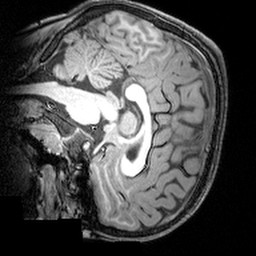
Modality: T1w
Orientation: sagittal
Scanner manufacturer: siemens
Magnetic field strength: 3 T
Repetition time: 1.9 s
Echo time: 0.00397 s